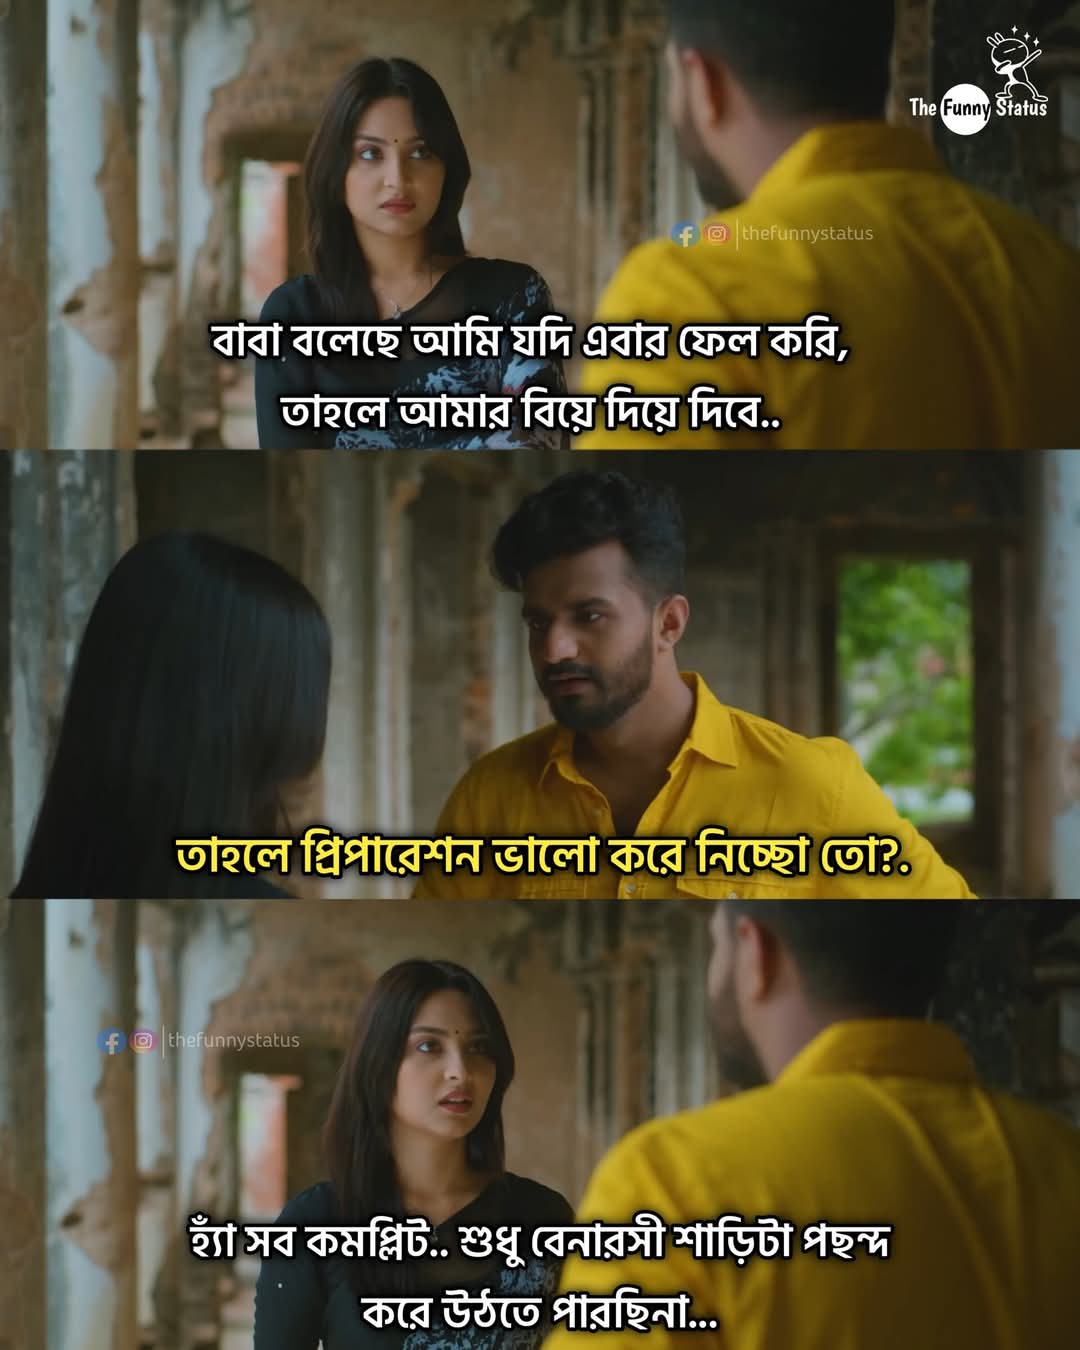
Text: বাবা বলেছে আমি যদি এবার ফেল করি, তাহলে আমার বিয়ে দিয়ে দিবে..
তাহলে প্রিপারেশন ভালো করে নিচ্ছো তো?.

হ্যাঁ সব কমপ্লিট.. শুধু বেনারসী শাড়িটা পছন্দ করে উঠতে পারছিনা...
Label: Non Hate